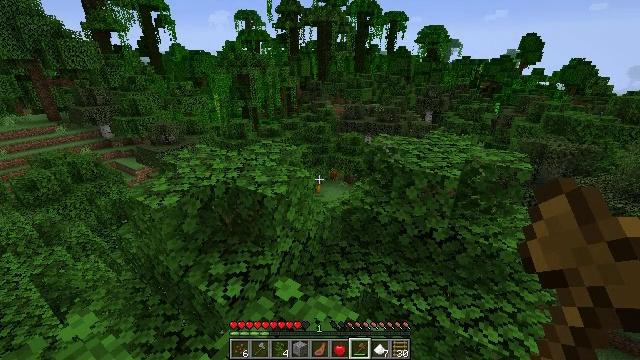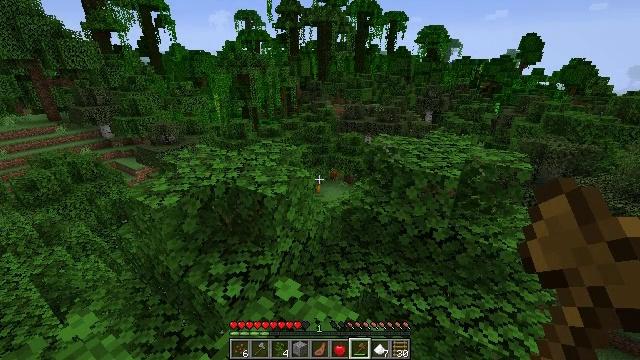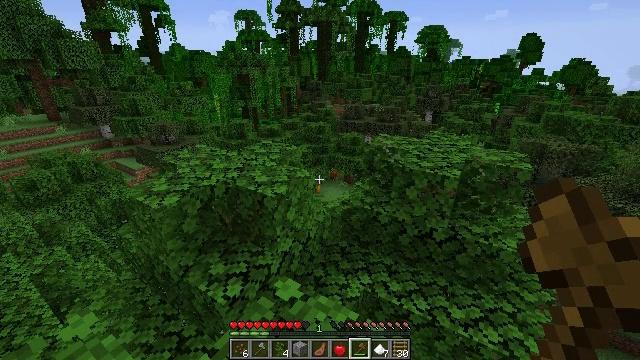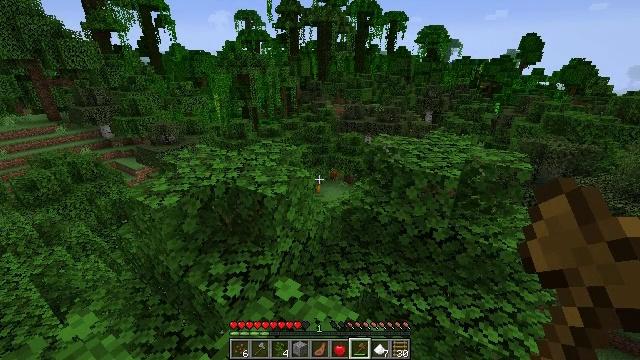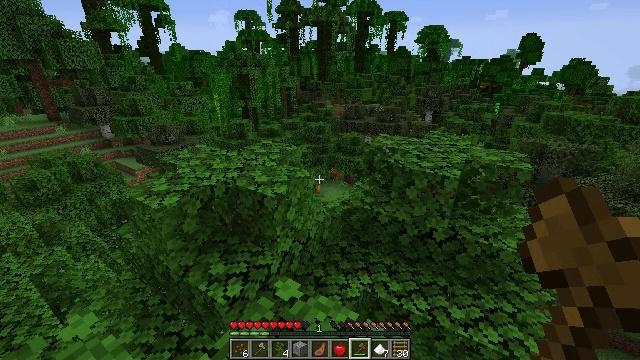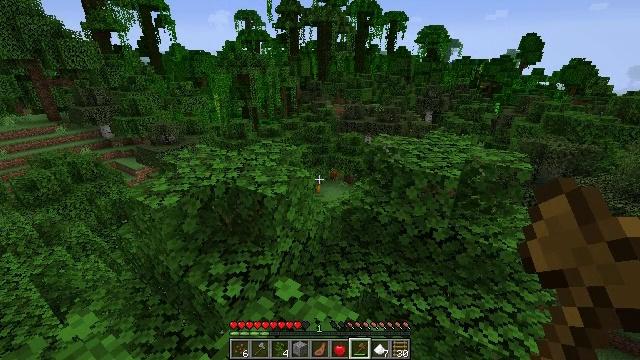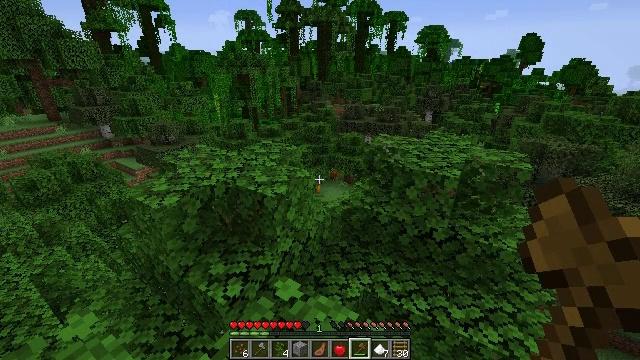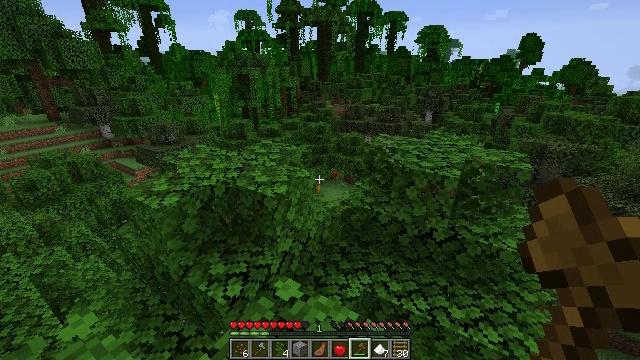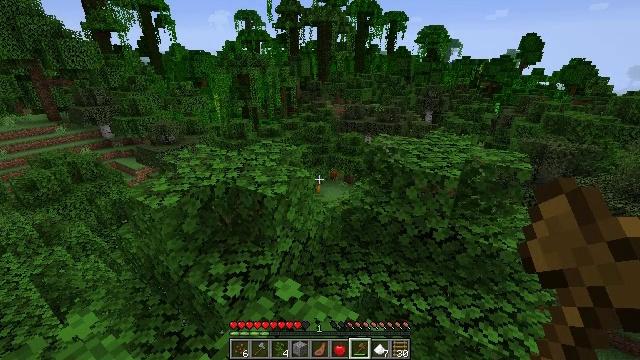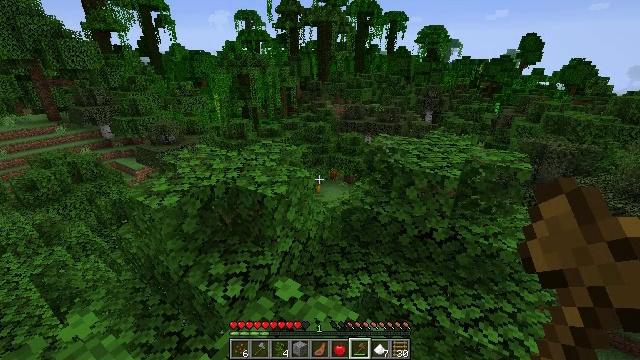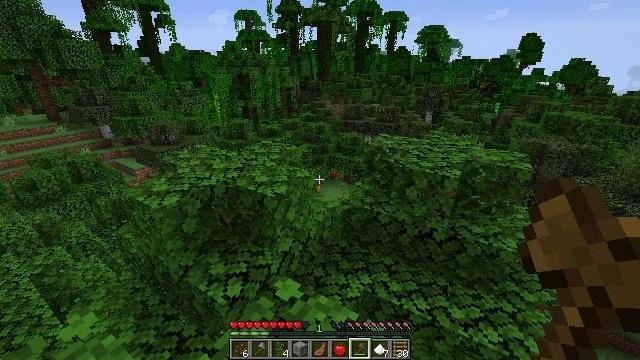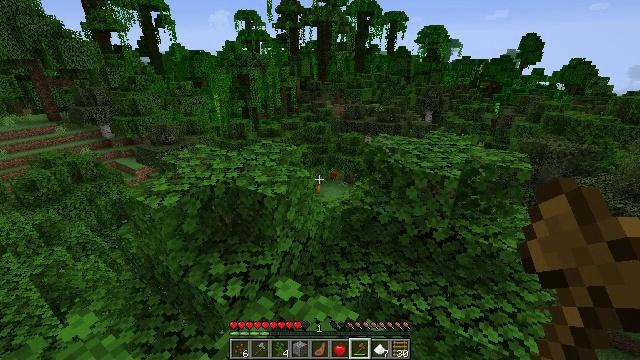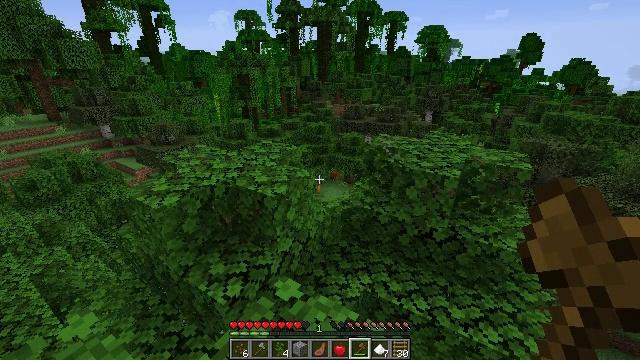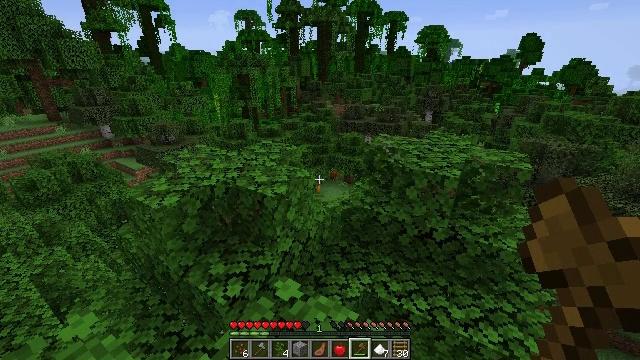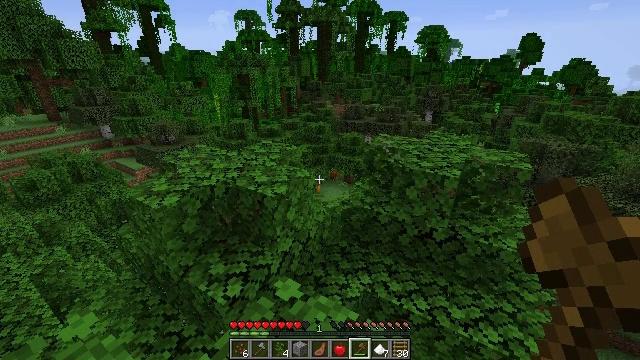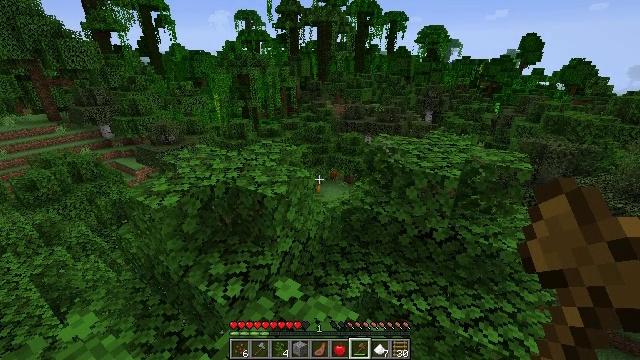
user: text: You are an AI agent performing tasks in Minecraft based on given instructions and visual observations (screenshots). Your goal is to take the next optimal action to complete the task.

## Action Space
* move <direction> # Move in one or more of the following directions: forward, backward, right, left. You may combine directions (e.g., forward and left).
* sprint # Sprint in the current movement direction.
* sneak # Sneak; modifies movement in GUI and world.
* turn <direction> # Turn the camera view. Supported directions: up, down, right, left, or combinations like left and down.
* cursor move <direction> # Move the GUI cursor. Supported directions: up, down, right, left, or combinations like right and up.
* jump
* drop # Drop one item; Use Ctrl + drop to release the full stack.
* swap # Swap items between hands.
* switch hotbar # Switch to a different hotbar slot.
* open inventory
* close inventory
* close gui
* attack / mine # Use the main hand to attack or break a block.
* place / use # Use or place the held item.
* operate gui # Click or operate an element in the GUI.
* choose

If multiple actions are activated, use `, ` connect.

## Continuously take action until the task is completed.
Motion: motion action
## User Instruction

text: Gather a pumpkin block.
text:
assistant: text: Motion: no_op
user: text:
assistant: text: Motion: no_op
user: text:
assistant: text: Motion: no_op
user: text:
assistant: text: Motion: no_op
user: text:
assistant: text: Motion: no_op
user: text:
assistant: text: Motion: no_op
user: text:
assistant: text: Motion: no_op
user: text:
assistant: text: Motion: no_op
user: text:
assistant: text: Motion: no_op
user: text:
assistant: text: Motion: no_op
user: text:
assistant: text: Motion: no_op
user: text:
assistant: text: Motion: no_op
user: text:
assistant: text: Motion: no_op
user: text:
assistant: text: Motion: no_op
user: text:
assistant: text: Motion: no_op
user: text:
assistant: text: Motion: no_op
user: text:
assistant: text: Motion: no_op
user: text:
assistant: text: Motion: no_op
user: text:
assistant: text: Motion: no_op
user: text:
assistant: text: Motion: no_op
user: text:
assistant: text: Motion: no_op
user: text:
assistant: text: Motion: no_op
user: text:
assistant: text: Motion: no_op
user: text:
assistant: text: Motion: no_op
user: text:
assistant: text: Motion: no_op
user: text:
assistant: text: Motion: no_op
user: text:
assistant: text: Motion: no_op
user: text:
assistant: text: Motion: no_op
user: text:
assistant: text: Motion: no_op
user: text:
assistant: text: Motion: no_op